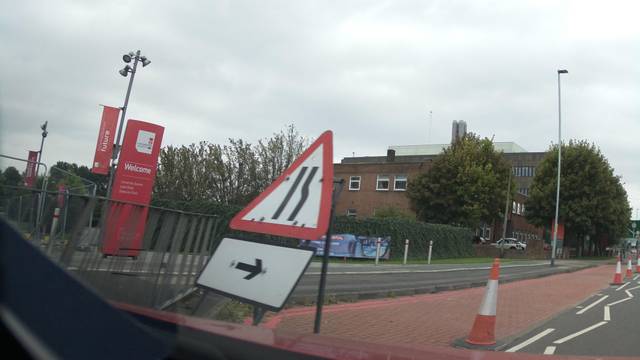
Region: United Kingdom
Coordinates: 53.009, -2.177